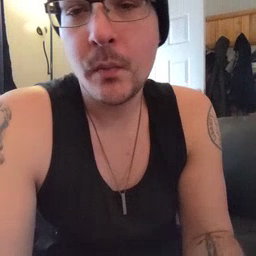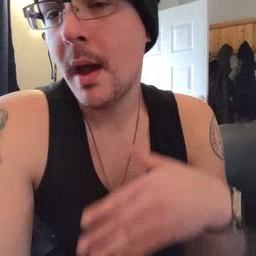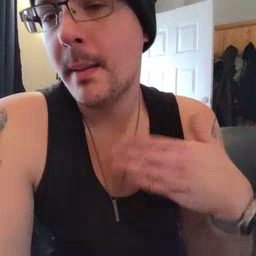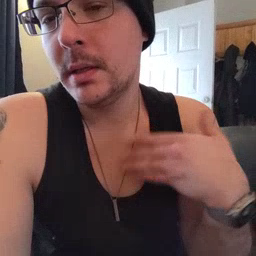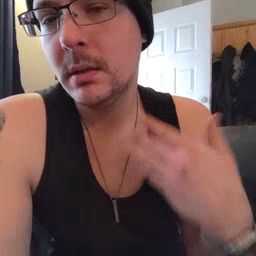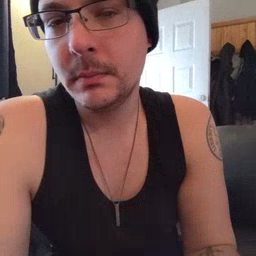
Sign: happy